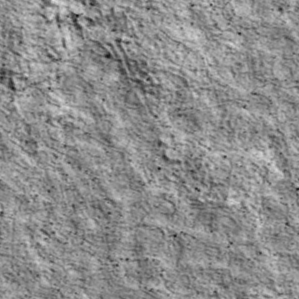
Label: non_frost